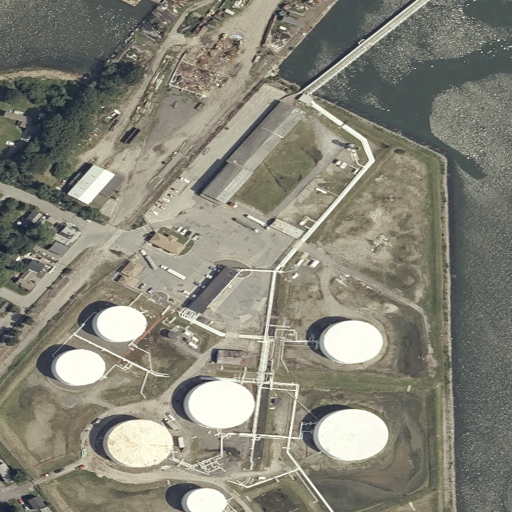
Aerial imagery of island in Maine named Turner Island containing high intensity development, open water, medium intensity development, low intensity development, herbaceous wetlands, open development, and barren land